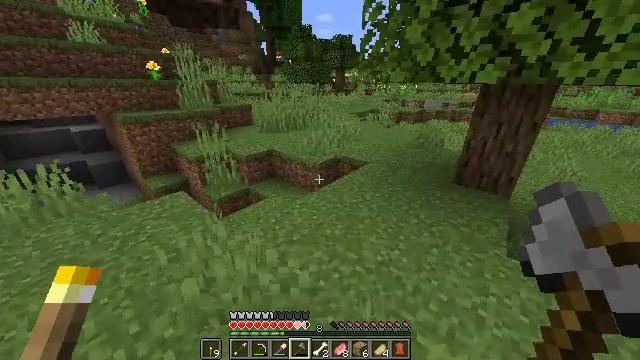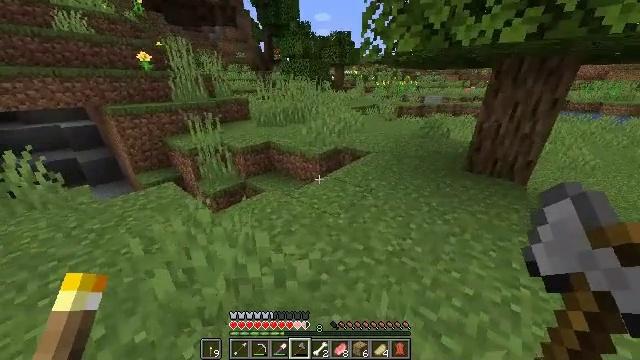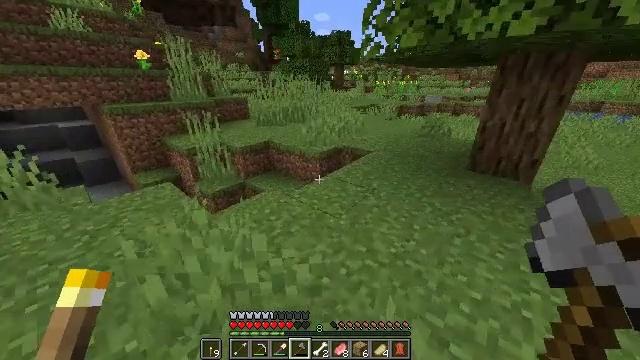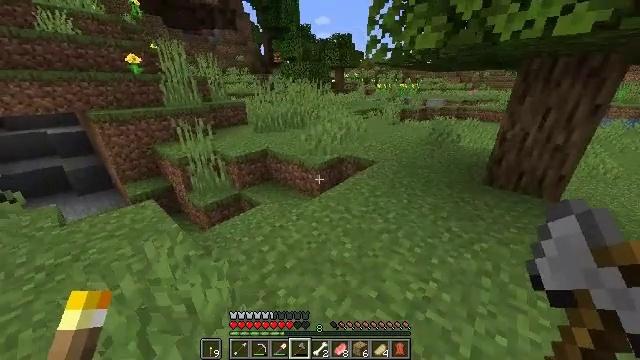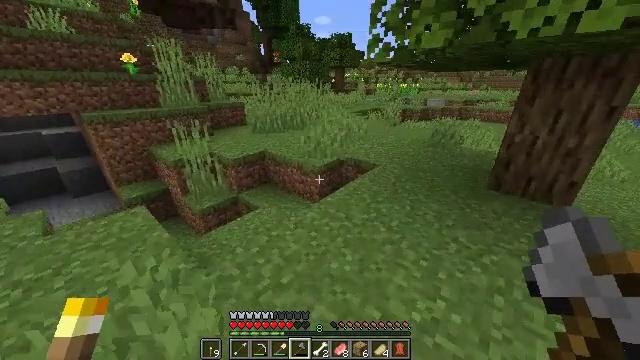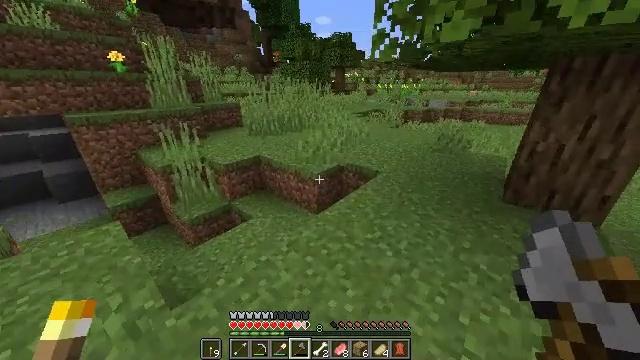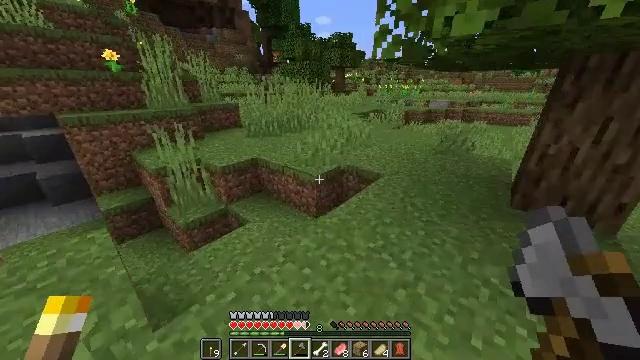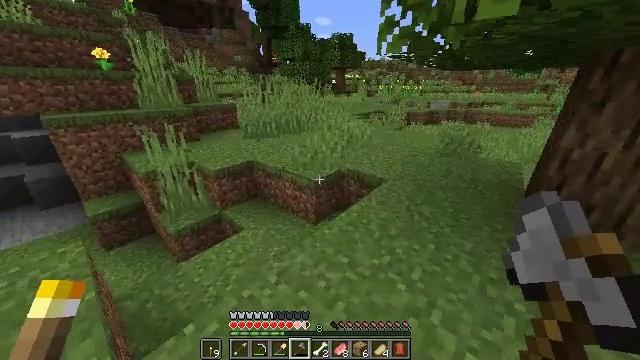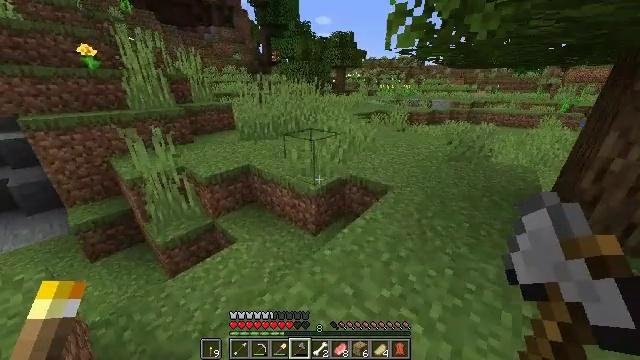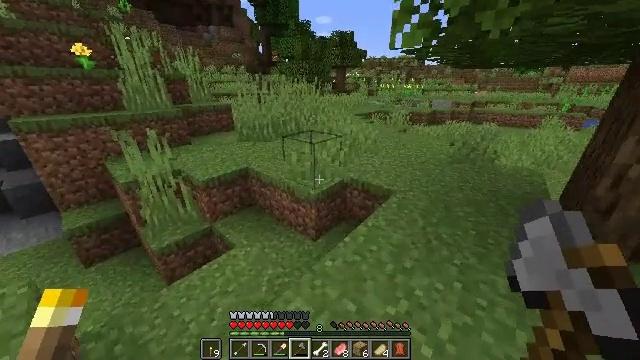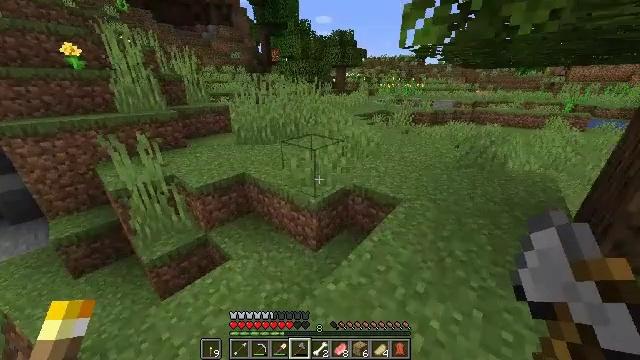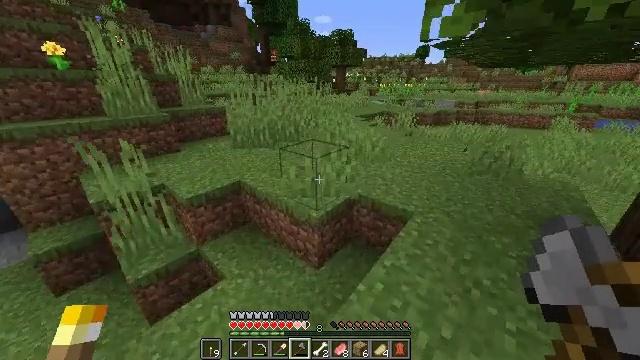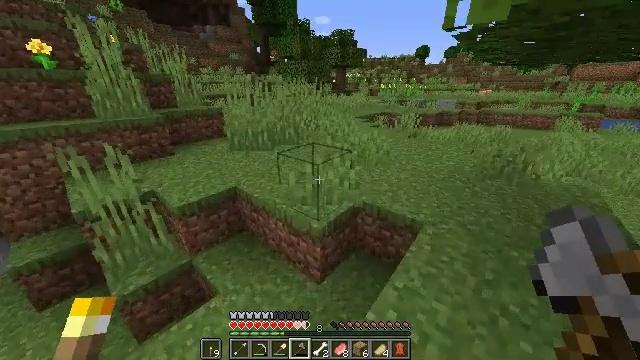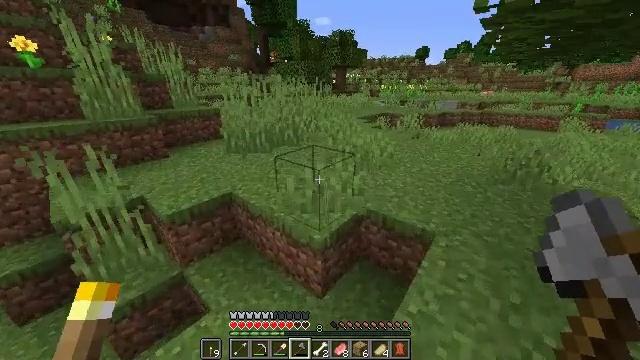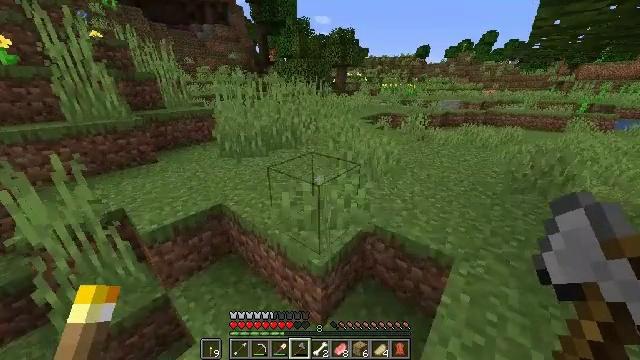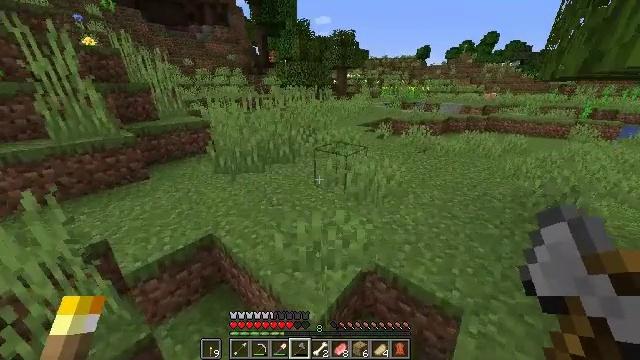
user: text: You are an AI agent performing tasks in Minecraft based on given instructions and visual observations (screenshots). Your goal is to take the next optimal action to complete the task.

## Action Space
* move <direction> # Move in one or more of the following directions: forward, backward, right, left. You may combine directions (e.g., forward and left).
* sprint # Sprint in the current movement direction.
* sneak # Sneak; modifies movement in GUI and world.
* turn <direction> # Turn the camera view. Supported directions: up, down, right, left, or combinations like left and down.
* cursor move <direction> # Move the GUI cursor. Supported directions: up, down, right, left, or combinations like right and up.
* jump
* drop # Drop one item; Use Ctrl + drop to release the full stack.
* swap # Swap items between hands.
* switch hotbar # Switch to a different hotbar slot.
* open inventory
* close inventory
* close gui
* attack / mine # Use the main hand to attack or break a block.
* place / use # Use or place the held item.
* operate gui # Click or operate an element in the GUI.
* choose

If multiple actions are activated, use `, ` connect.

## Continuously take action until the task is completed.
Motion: motion action
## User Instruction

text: Hunt animals.
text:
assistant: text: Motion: move forward, sprint
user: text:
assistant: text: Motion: move forward, sprint
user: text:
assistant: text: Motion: move forward, sprint
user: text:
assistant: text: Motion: move forward, sprint
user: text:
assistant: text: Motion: move forward, sprint
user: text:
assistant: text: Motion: move forward, sprint
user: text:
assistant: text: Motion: move forward, sprint
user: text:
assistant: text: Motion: move forward, sprint
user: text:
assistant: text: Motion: move forward, sprint
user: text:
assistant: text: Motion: move forward, sprint
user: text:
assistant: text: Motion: move forward, sprint
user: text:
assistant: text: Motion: move forward, sprint
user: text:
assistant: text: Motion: move forward, sprint
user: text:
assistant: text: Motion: move forward, sprint
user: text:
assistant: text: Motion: move forward, sprint, jump
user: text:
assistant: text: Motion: move forward, sprint, jump
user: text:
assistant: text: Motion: move forward, sprint, jump
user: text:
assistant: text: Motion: move forward, sprint, jump
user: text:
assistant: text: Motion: move forward, sprint, jump
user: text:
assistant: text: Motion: move forward, sprint, jump
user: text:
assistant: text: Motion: move forward, sprint
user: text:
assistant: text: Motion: move forward
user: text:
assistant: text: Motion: move forward
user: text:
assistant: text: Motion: move forward, sprint
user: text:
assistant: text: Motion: move forward, sprint, turn right
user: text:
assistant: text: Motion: move forward, sprint, turn right and down, jump
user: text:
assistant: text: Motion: move forward, sprint, turn right, jump
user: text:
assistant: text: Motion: move forward, sprint, jump
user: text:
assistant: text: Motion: move forward, sprint, jump
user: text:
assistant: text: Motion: move forward, sprint, jump